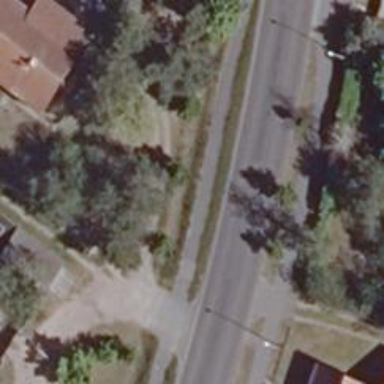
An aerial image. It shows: Primary road with asphalt surface.